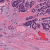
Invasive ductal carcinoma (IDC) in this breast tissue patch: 1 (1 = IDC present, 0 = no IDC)